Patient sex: M
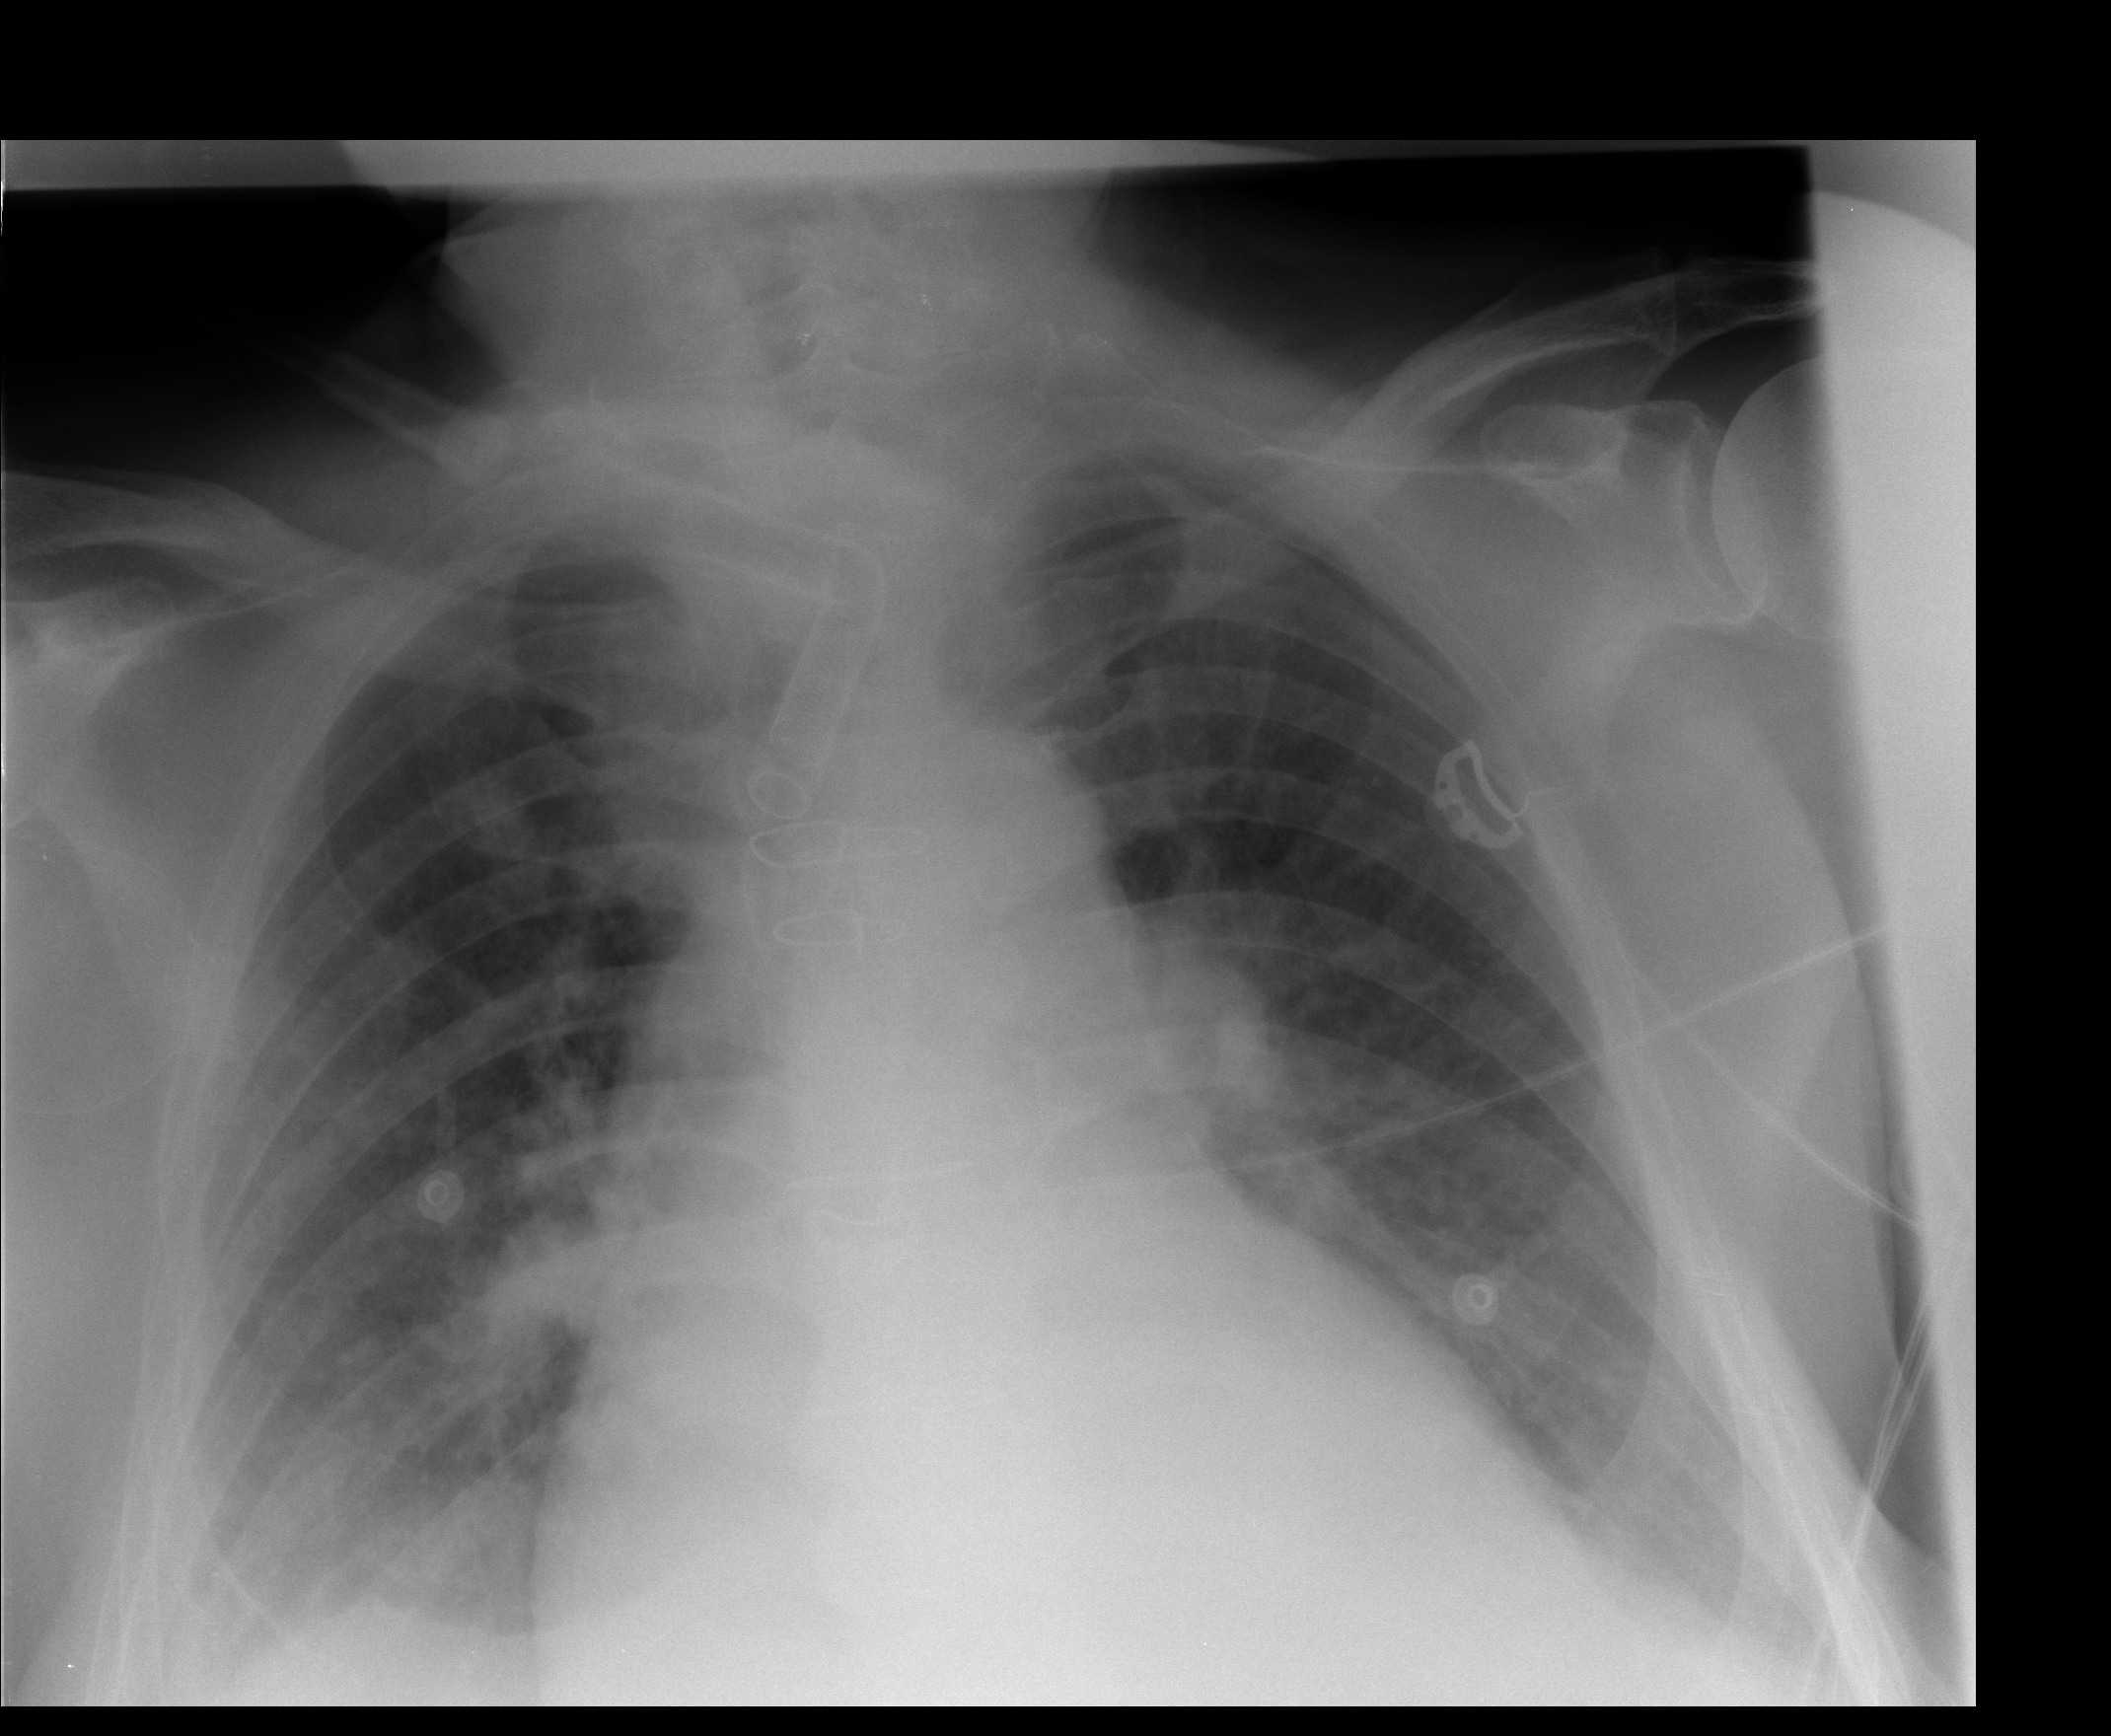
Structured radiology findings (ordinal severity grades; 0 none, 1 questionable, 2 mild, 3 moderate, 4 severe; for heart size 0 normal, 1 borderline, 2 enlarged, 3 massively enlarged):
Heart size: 2
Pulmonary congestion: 2
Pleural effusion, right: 3
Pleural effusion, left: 2
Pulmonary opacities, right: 1
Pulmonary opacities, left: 0
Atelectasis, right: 2
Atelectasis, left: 3